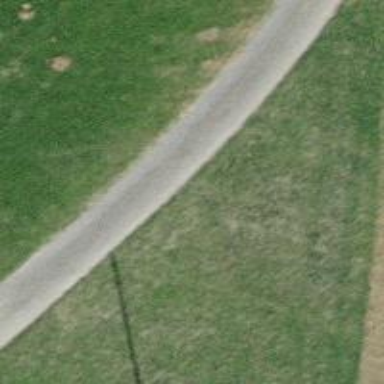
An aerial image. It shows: Paved track with grade 1 surface.